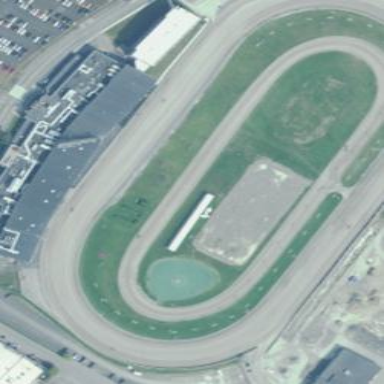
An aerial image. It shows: Horse racing track for leisure and sports.